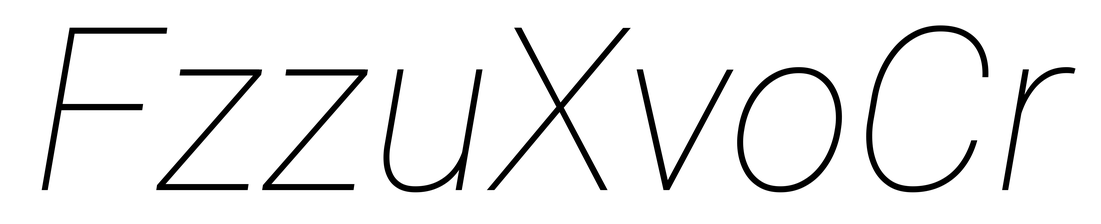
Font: Roboto-Italic_Thin_Italic